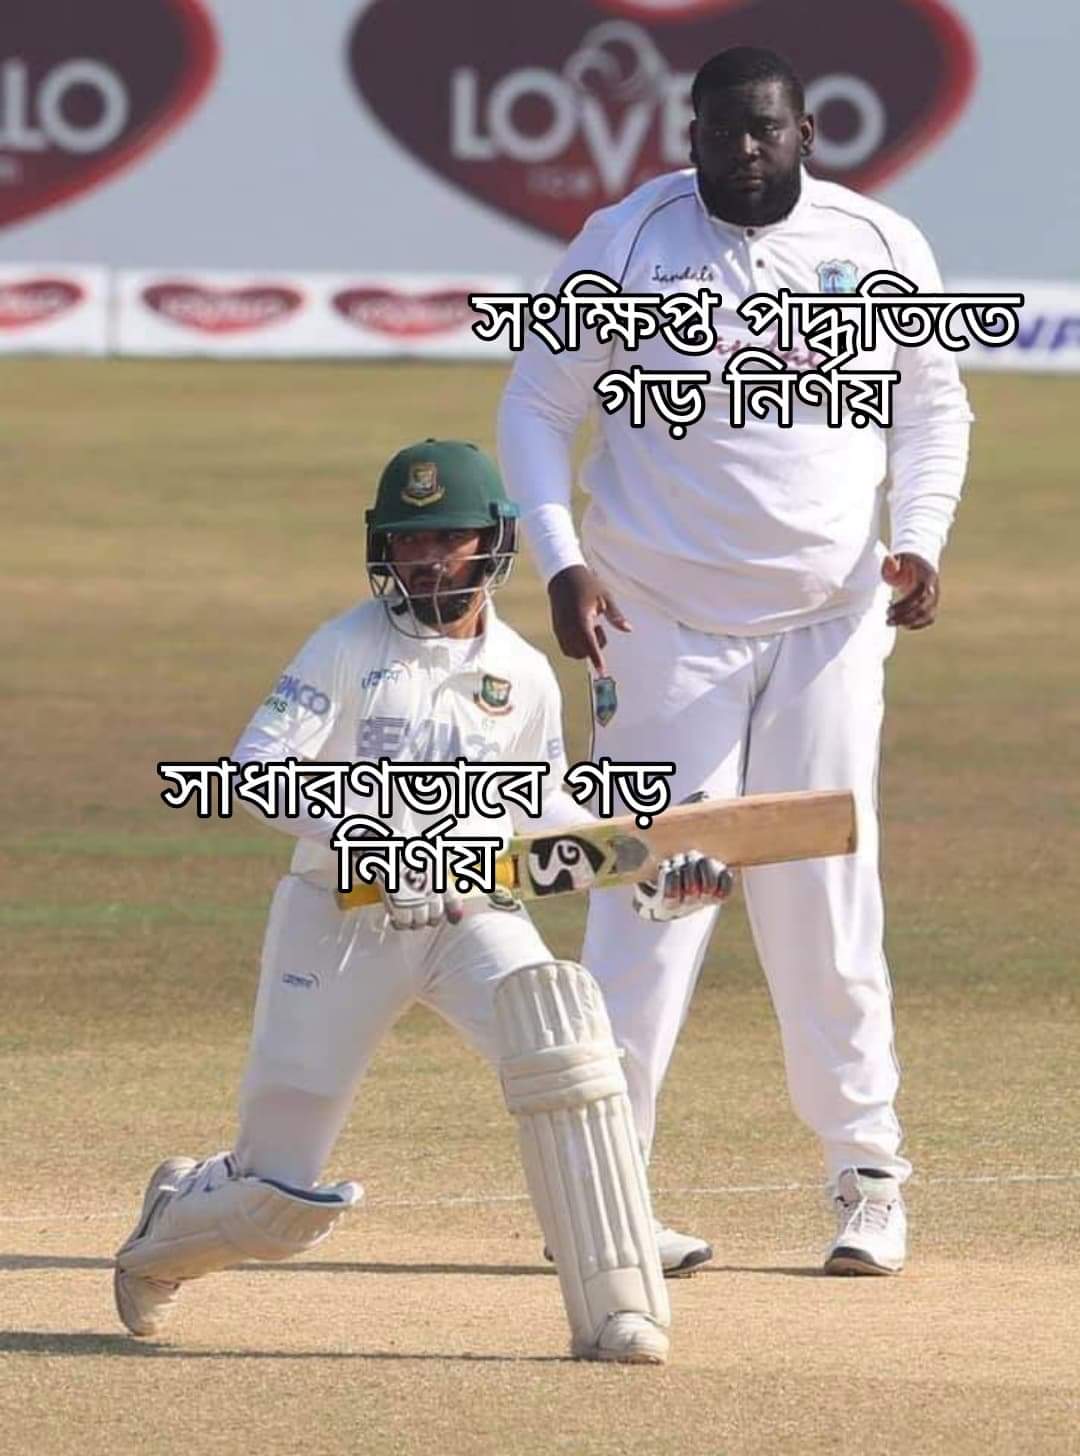
Caption: সংক্ষিপ্ত পদ্ধতিতে গড় নির্ণয়    সাধারণভাবে গড় নির্ণয়
Label: non-hate